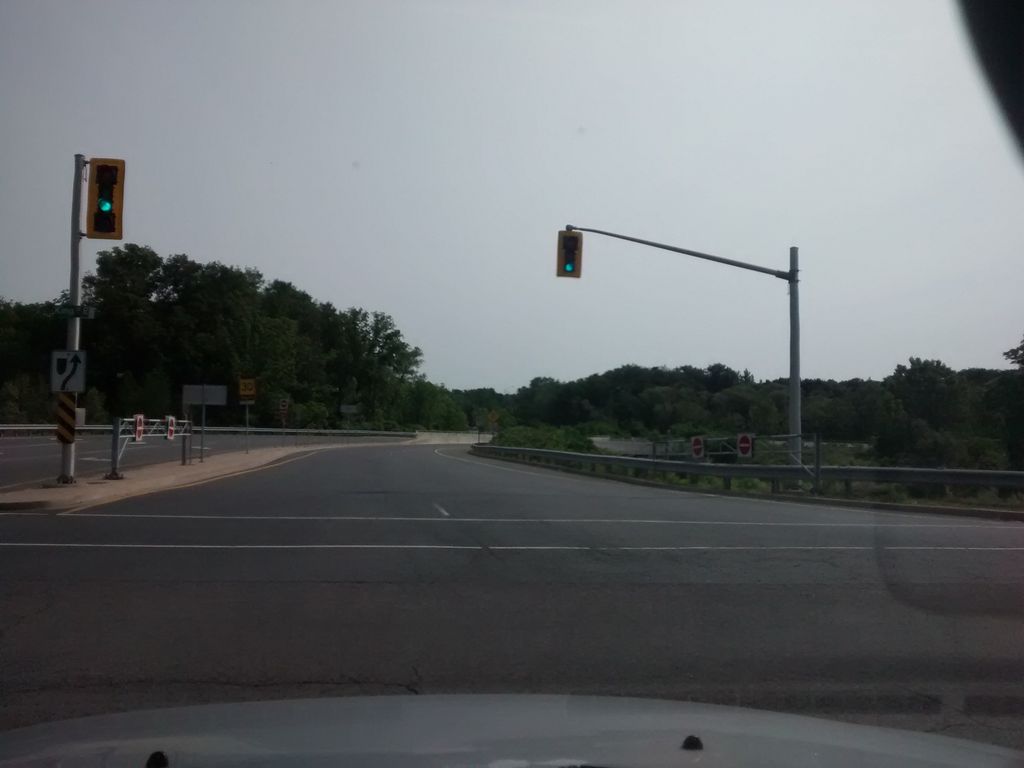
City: hamilton